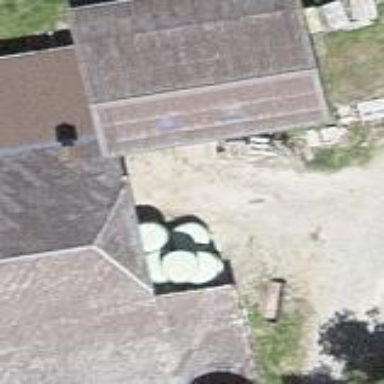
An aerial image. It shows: Rural barn.